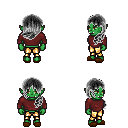
a pixel art fantasy rpg character, female body template, orc, green skin, maroon long-sleeve shirt, gold greaves, gray left-swept hairstyle, brown slippers, four views (front, back, left, right), 2x2 character sprite sheet, small pixel art, hard edges, no anti-aliasing